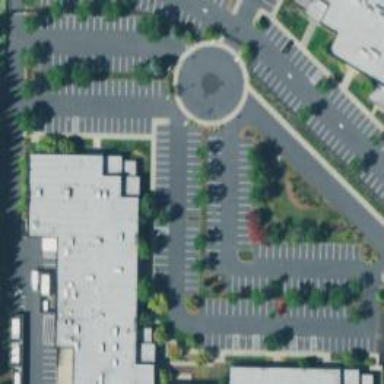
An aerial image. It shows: Parking space is available.